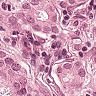
Metastatic tissue present: yes